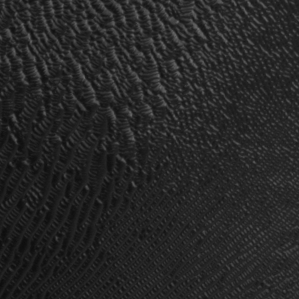
Label: frost